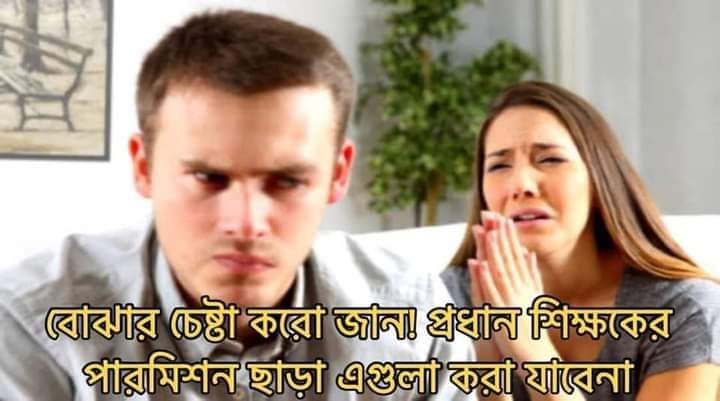
Text: বোঝার চেষ্টা করো জান প্রধান শিক্ষকের পারমিশন ছাড়া এগুলা করা যাবেনা
Label: Non Hate